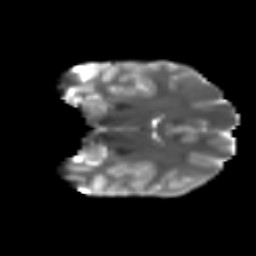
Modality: T2w
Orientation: coronal
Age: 18
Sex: male
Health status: ill
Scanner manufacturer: ge
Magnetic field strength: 3 T
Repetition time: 6.752 s
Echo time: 0.079 s